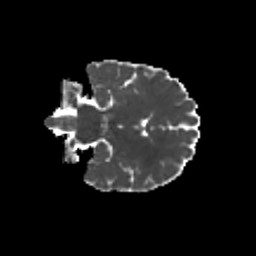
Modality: MD
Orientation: coronal
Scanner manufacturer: siemens
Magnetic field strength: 3 T
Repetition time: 9.2 s
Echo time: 0.084 s